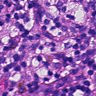
Metastatic tissue present: no